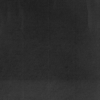
Label: dusty